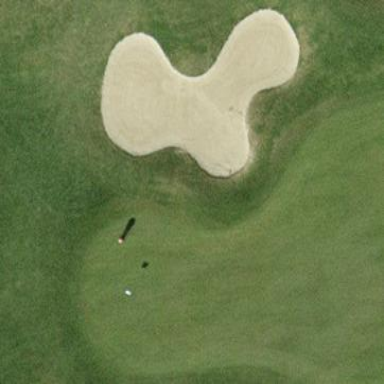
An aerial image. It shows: Golf bunker filled with natural sand.